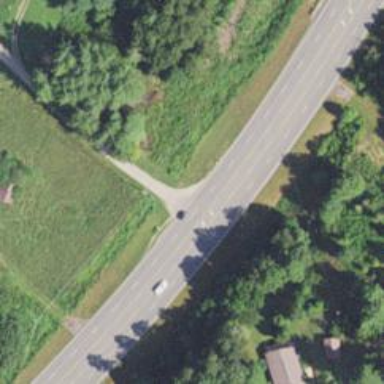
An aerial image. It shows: Secondary road.